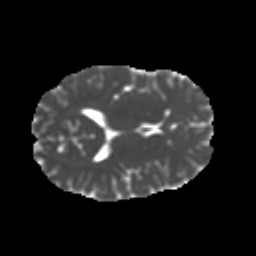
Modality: MD
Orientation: axial
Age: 16
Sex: female
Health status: ill
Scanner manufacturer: ge
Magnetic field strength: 3 T
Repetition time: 6.752 s
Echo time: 0.079 s